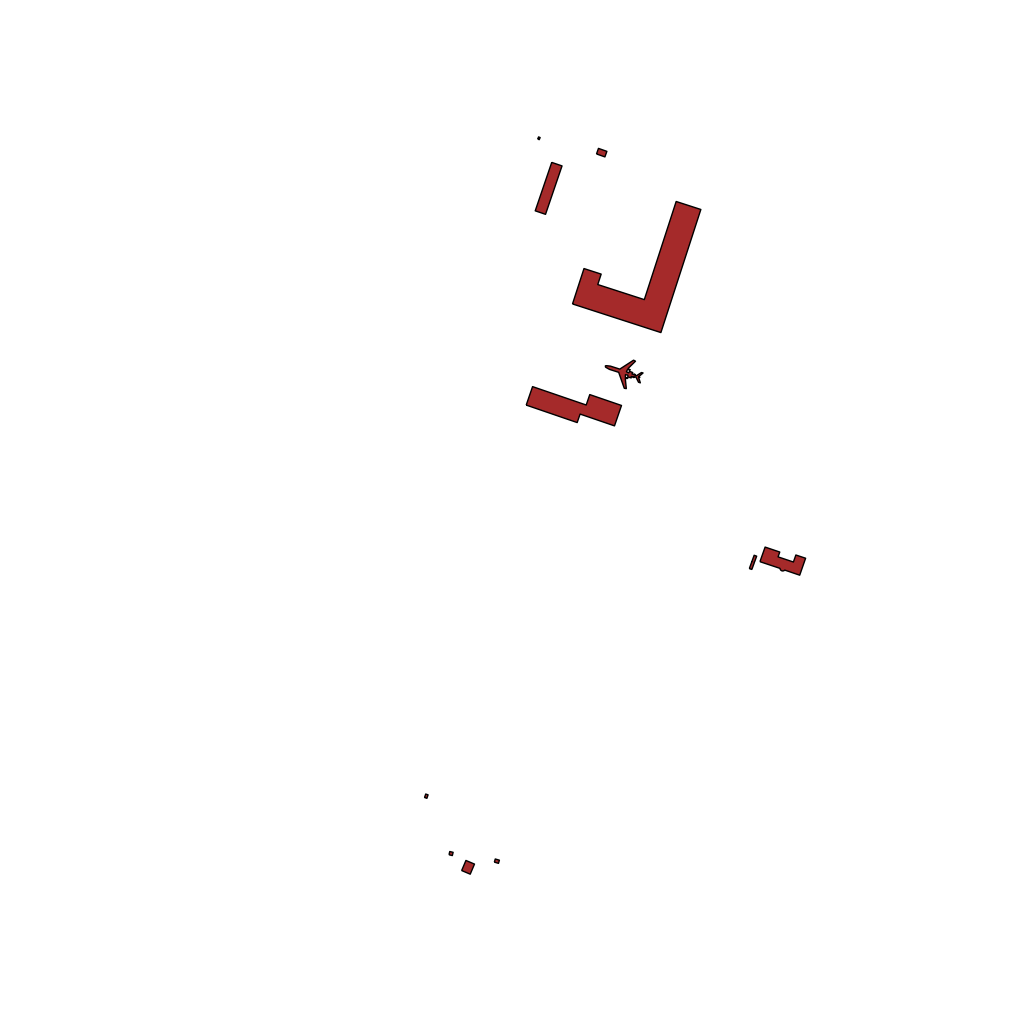
Tags: overhead vector_map, recreation, special, individual_rise, density_1, Facility, 1.0 km²